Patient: sex M, age 53
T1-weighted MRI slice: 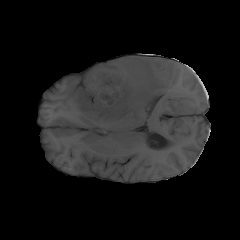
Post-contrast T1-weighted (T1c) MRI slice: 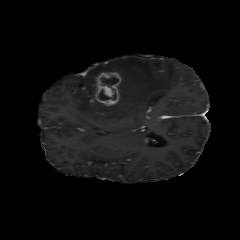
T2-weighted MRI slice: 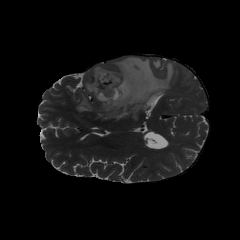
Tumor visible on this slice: yes
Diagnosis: Glioblastoma, IDH-wildtype
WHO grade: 4